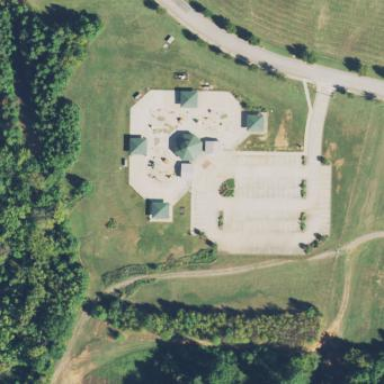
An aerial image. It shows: Concrete splash pad in playground area.